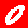
Digit: 0